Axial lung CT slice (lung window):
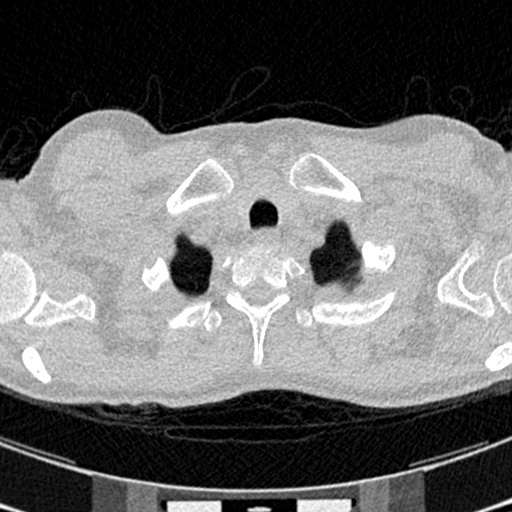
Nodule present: no